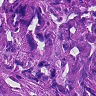
Metastatic tissue present: yes